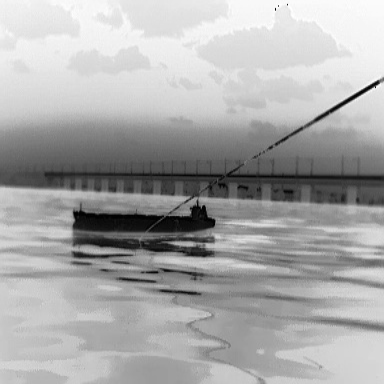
There is a liner in the infrared image.